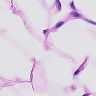
Metastatic tissue present: no